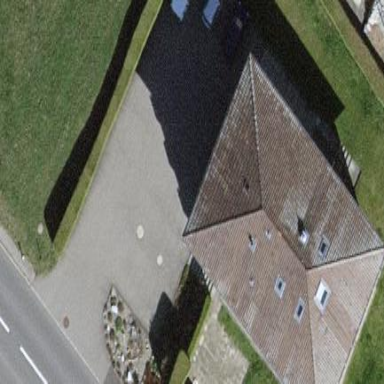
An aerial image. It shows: Building with hipped roof shape.